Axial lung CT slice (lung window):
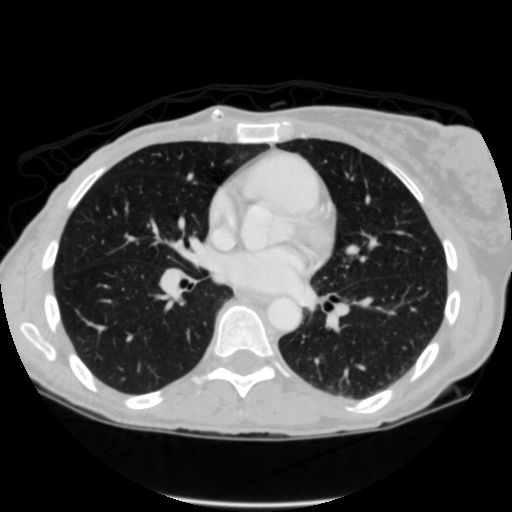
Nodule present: no